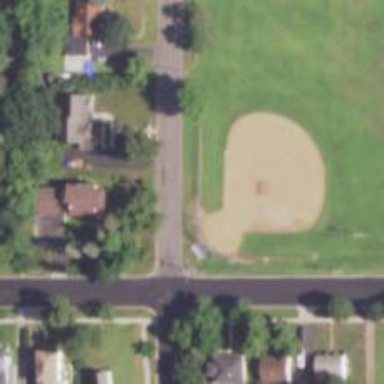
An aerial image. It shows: Baseball pitch for leisure land activities.